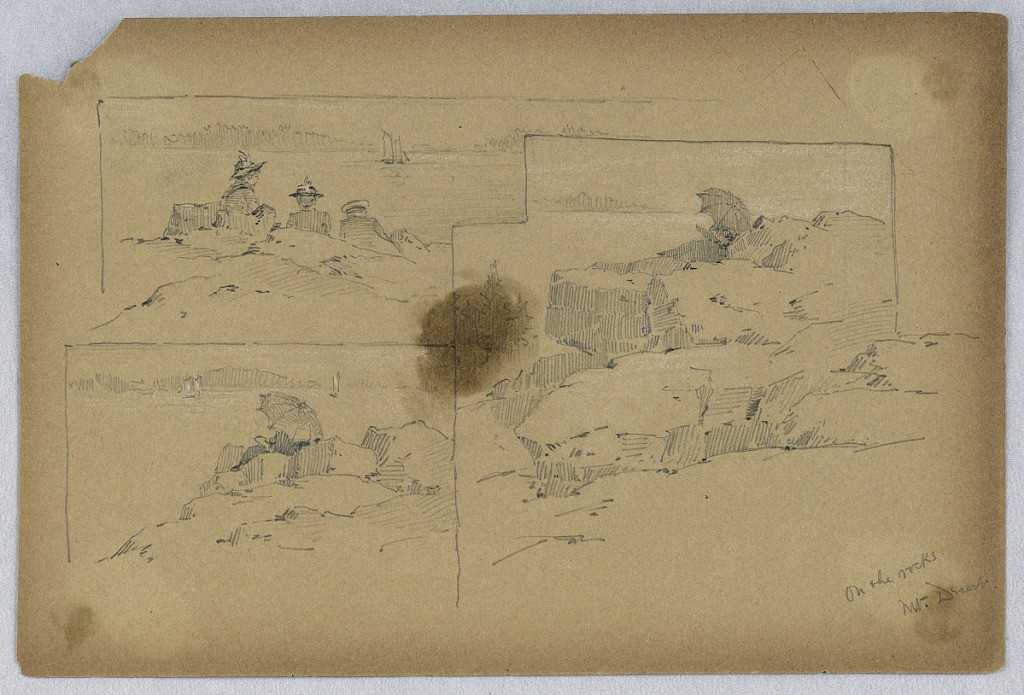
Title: On the Rocks, Mt. Desert
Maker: Arnold William Brunner, American, 1857–1925
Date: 1887–88
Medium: Graphite and white heightening on brown paper
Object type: Drawing
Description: Three sketches. Rocks on the sea shore, with figures seated there; sailboats. Upper left, figures sitting with hats. Lower left and right figure sitting under umbrella.